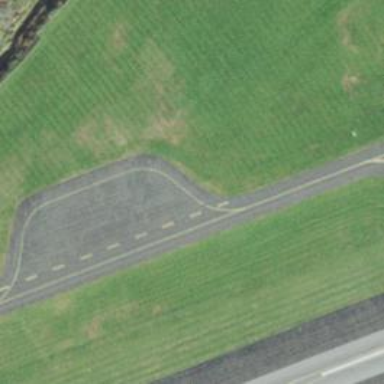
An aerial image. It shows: Image of taxiway at airport.